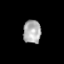
Tissue: skin
Cell type: Fibroblasts
Senescence score: 0.7106
Nuclear area (px): 409
Mean DAPI intensity: 171.724